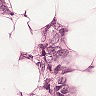
Metastatic tissue present: yes